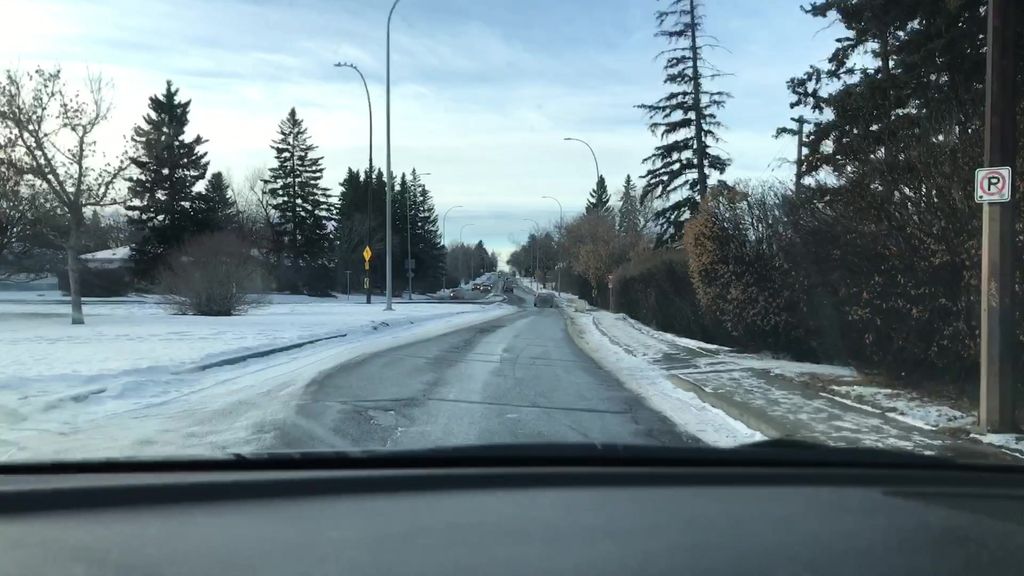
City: calgary